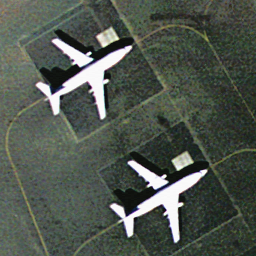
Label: airplane